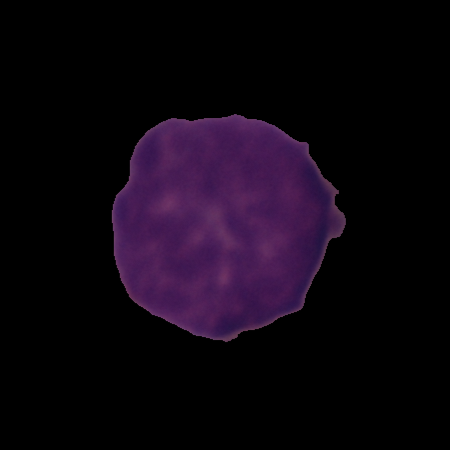
Label: cancer